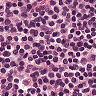
Metastatic tissue present: no